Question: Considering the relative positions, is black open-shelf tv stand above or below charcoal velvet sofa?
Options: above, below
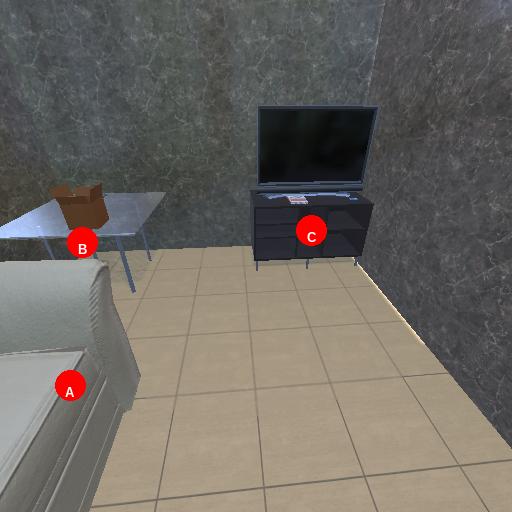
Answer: above